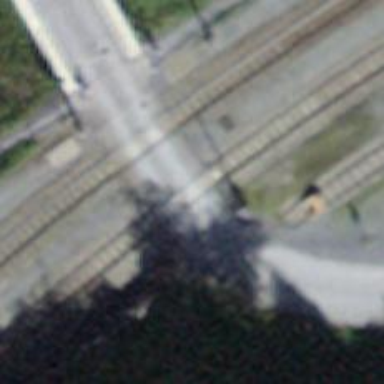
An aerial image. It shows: Railway level crossing.